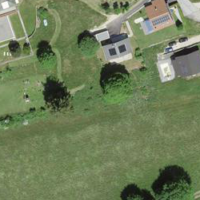
EUNIS habitat code: 24
Species observed at this site:
Plantago media
Cirsium arvense
Heracleum sphondylium